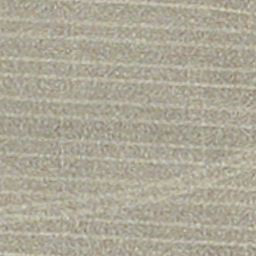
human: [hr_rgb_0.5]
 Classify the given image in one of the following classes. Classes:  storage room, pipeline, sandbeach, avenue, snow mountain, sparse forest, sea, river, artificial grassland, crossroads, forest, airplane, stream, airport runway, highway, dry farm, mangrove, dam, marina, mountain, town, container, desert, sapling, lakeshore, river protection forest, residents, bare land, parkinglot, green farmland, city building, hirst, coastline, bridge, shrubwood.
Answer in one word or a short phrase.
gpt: dry farm